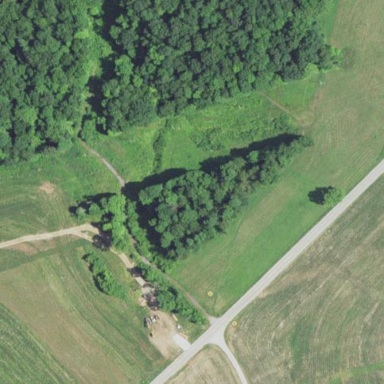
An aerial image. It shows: Beautiful woodland area.